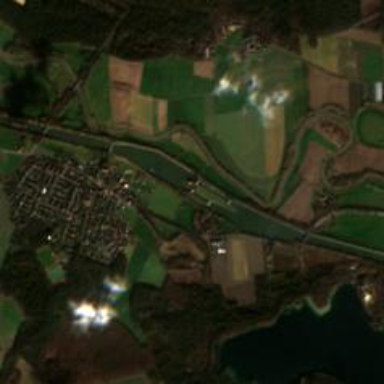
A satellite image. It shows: Canal.